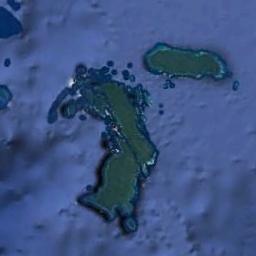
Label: island